Field crop: maize
Growth stage: 2
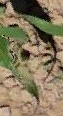
Species: maize